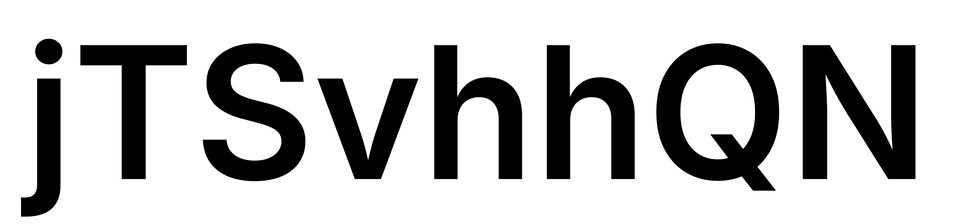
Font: Inter_SemiBold